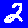
Digit: 2